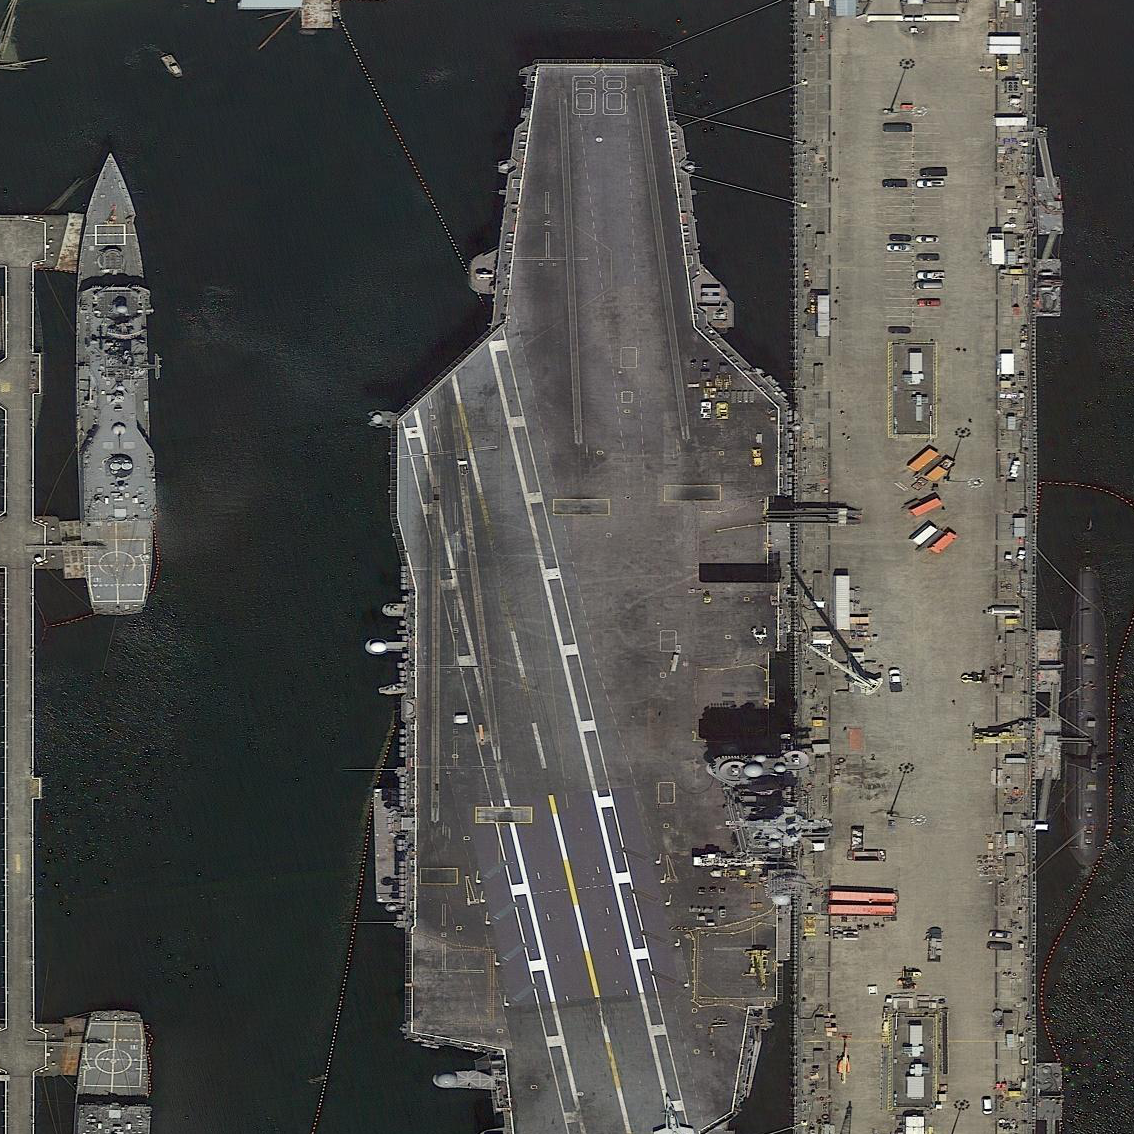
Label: aircraft_carrier